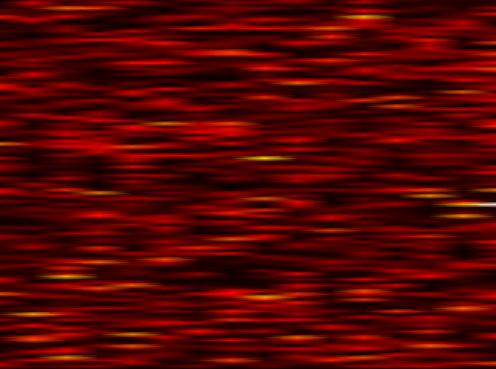
Label: UFMC